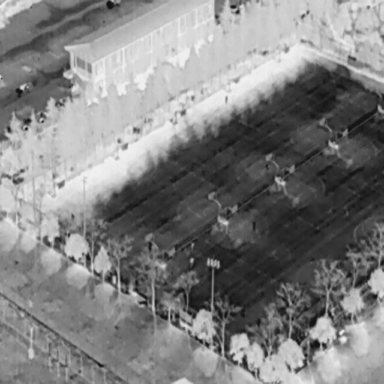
There are seven People in the infrared image.